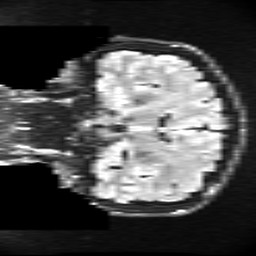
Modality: FLAIR
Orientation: coronal
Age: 24
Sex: male
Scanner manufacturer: ge
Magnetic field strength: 3 T
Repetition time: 11 s
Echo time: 0.1497 s